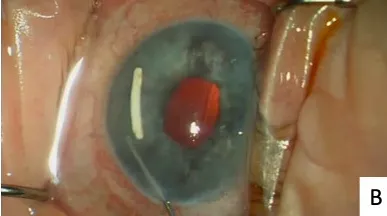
Surgical removal of the dexamethasone implant from the anterior chamber. B) Positioning of the implant towards the incision using a cohesive OVD.
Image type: medical_photograph (other_medical_photograph)